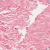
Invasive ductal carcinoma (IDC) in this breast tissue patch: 0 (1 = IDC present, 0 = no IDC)